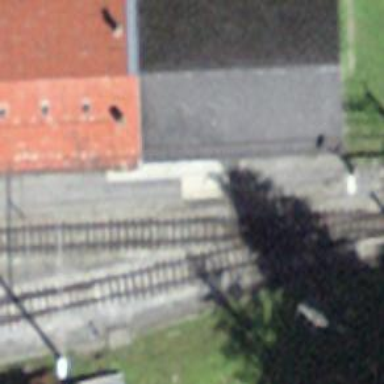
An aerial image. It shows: Public transport stop position.